Question: I have an input box asking user to enter a date. How do I let the program know to stop if the user click cancel or close the input dialog instead of press okay.
Something like
'if str=vbCancel then exit sub'
Currently, user can hit OK or Cancel but the program still runs
'str = InputBox(Prompt:="Enter Date MM/DD/YYY", _ Title:="Date Confirmation", Default:=Date)'

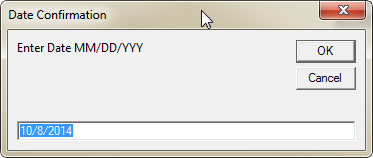
Answer: If the user clicks Cancel, a zero-length string is returned. You can't differentiate this from entering an empty string. You can however make your own custom InputBox class...
to properly differentiate between empty string and cancel, according to <URL>.
Your example
'''
Private Sub test()
Dim result As String
result = InputBox("Enter Date MM/DD/YYY", "Date Confirmation", Now)
If StrPtr(result) = 0 Then
MsgBox ("User canceled!")
ElseIf result = vbNullString Then
MsgBox ("User didn't enter anything!")
Else
MsgBox ("User entered " & result)
End If
End Sub
'''
Would tell the user they canceled when they delete the default string, or they click cancel.
See <URL>